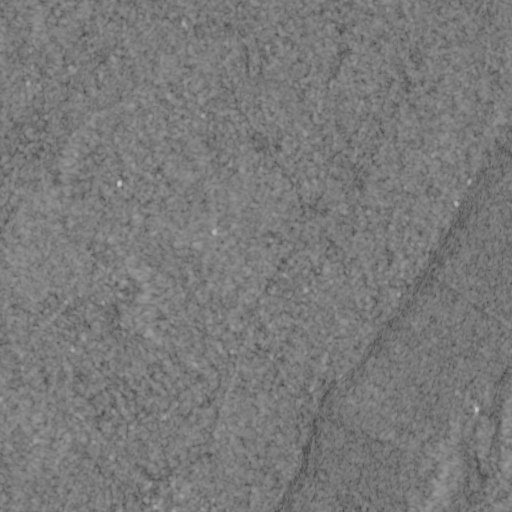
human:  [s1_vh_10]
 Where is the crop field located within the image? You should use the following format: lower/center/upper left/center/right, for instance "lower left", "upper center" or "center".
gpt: The crop field is located in the center right of the image.
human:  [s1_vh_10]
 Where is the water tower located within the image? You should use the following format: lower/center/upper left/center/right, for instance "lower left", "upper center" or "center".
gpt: The water tower is located in the lower center of the image.
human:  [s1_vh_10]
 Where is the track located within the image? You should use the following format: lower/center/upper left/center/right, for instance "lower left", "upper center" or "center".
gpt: There is no track in the image.

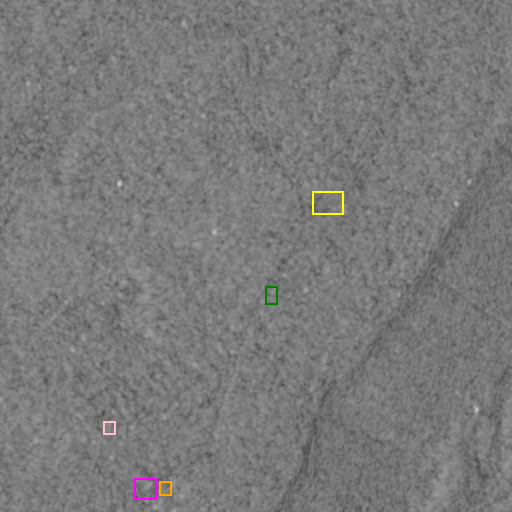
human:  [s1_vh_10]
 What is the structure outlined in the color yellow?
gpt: The structure outlined in yellow is a crop field.
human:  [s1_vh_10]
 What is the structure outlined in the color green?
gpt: The structure outlined in green is a park.
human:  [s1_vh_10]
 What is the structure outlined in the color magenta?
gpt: The structure outlined in magenta is a parking lot.
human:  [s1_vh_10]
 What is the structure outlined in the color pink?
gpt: The structure outlined in pink is a building.
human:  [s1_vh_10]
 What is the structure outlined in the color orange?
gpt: The structure outlined in orange is a building.
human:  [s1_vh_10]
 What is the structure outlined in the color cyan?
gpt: There is no cyan outline.